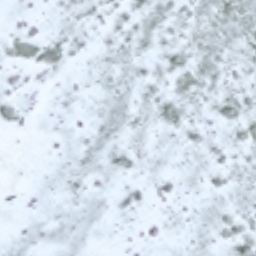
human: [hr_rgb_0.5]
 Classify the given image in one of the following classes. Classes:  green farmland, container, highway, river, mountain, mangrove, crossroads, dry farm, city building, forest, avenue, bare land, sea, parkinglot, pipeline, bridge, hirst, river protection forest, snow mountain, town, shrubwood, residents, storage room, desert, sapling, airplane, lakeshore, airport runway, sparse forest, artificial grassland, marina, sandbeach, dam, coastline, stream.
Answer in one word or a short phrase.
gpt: snow mountain